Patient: sex F, age 34
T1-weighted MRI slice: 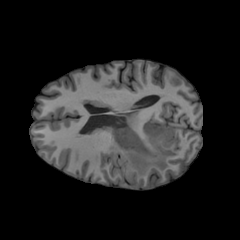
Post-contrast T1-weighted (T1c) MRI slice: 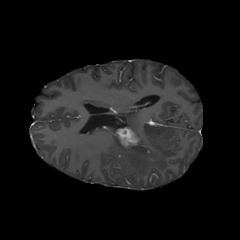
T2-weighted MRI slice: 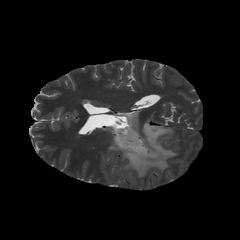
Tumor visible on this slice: yes
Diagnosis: Astrocytoma, IDH-mutant
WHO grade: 3